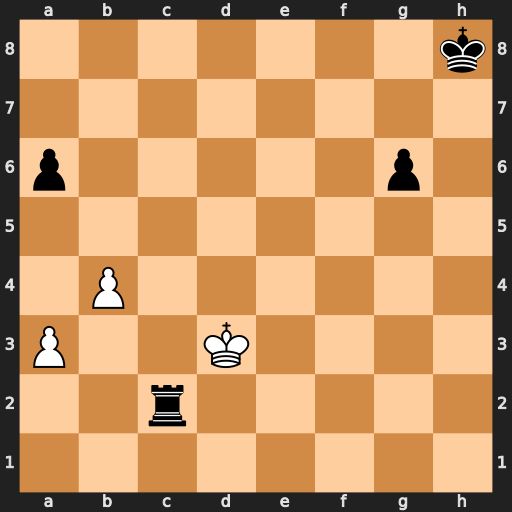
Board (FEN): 7k/8/p5p1/8/1P6/P2K4/2r5/8
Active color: w
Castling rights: -
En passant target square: -
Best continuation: Kxc2 Kg7 a4